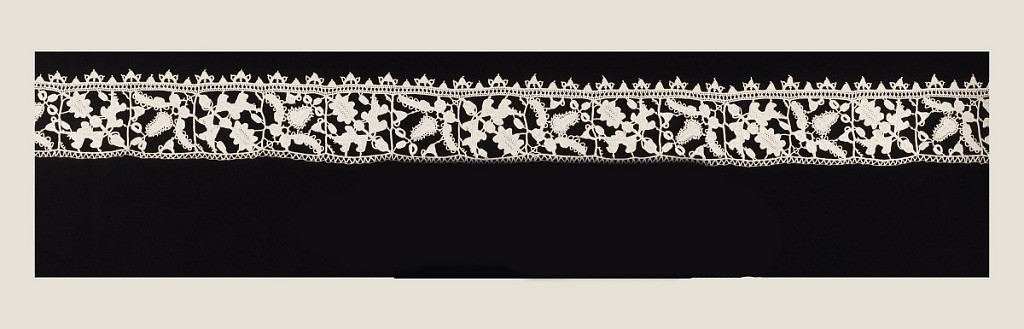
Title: Border
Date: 16th century
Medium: linen Technique: grid of withdrawn element work with needle lace, reticella style
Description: Band of reticella with a pattern of acorns and oak leaves set in squares. Edging on one side in small points worked in buttonhole stitches.